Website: macys
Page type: customer-info-address
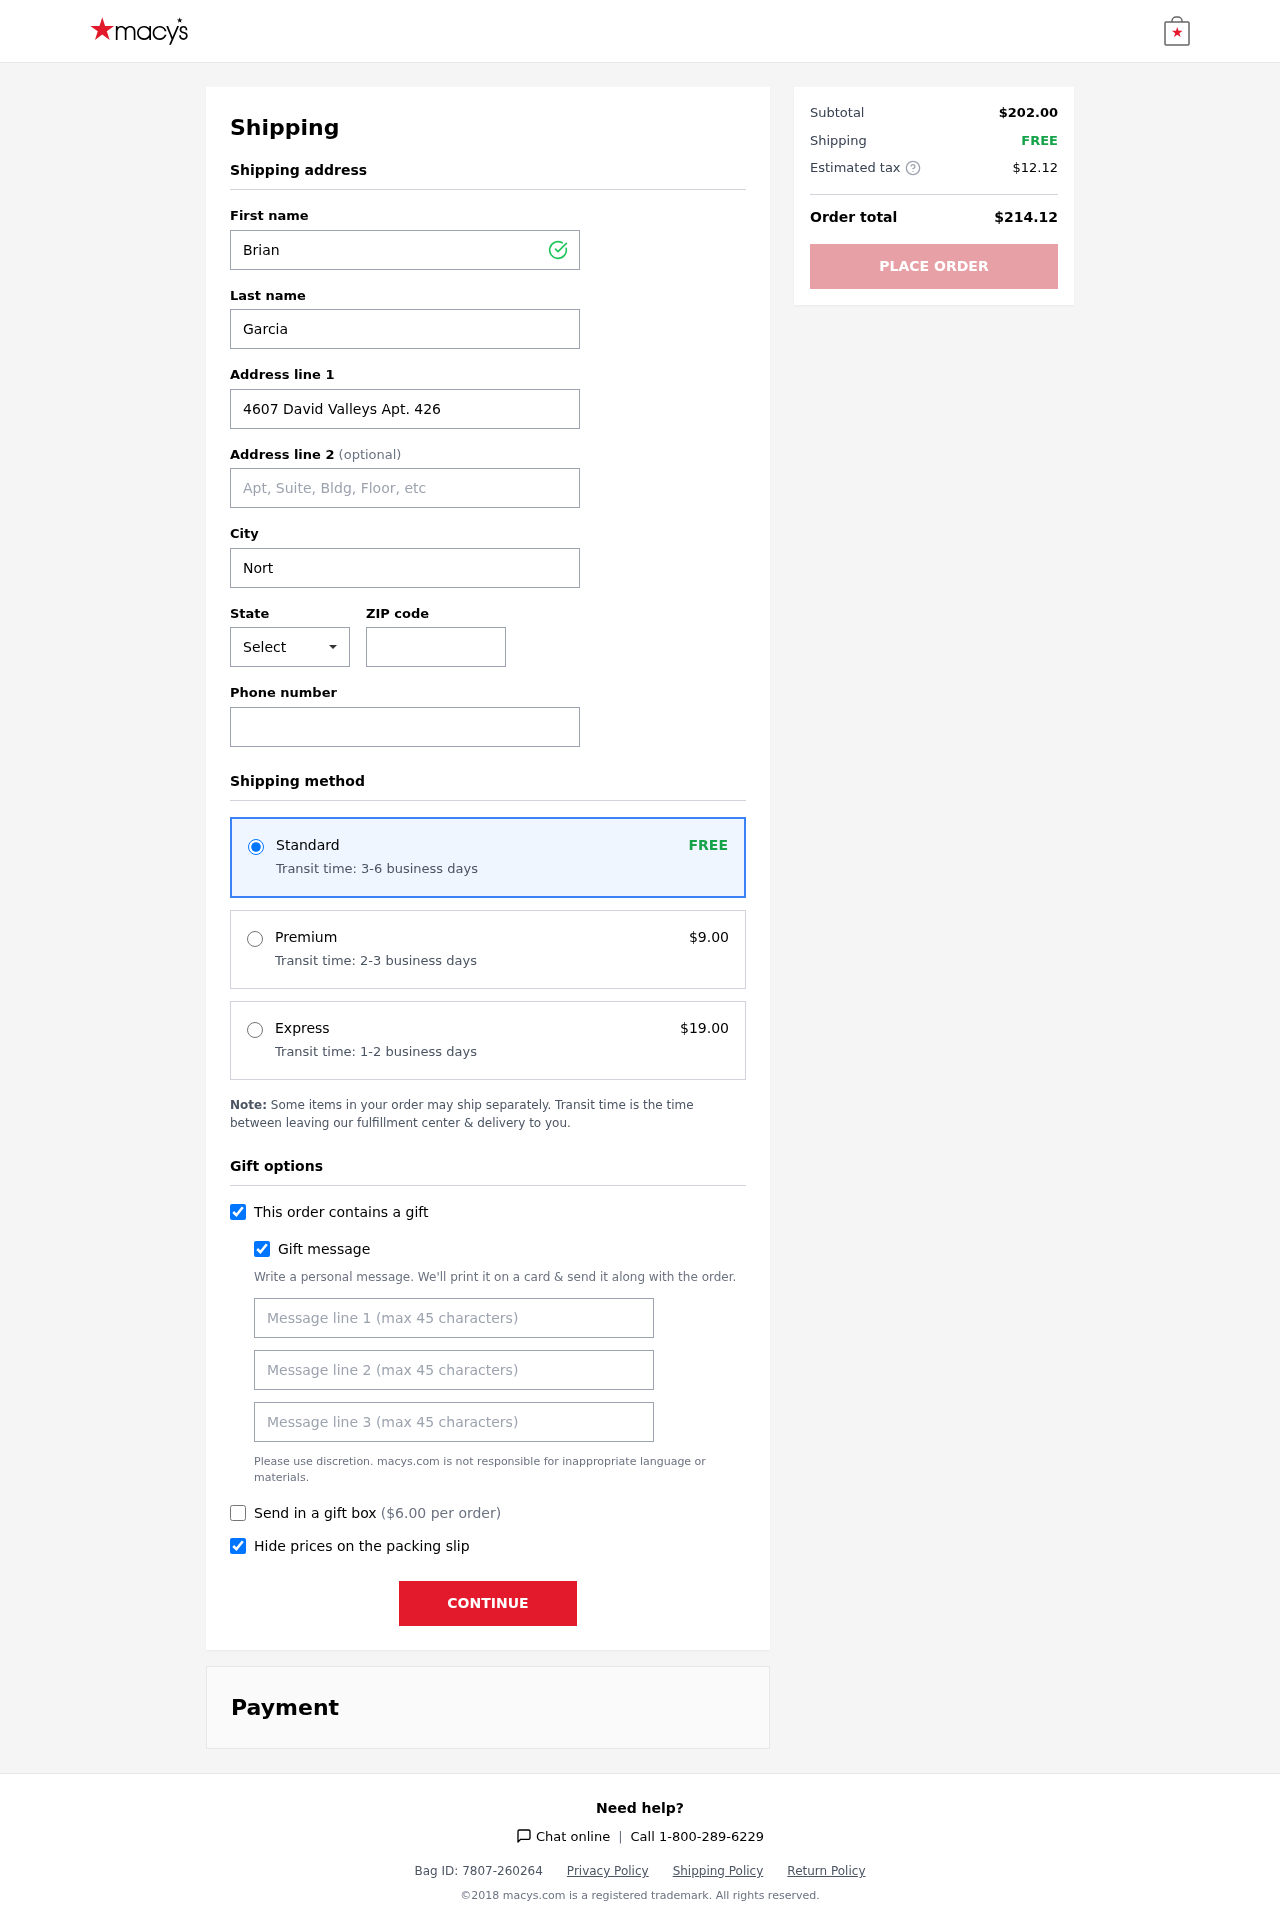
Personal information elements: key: PII_CITY
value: North Heidi
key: PII_FIRSTNAME
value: Brian
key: PII_GIFT_MESSAGE
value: Hey April, I saw these ankle boots and instantly thought of you—they're totally your style! I hope they add a little extra flair to your days. Enjoy every step!  Brian
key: PII_LASTNAME
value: Garcia
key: PII_PHONE
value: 3425612620
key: PII_POSTCODE
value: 07692
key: PII_STATE_ABBR
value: MO
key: PII_STREET
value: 4607 David Valleys Apt. 426
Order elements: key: ORDER_SHIPPING_STANDARD
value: FREE
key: ORDER_SHIPPING_STANDARD_TIME
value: Transit time: 3-6 business days
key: ORDER_SHIPPING_PREMIUM
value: $9.00
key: ORDER_SHIPPING_PREMIUM_TIME
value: Transit time: 2-3 business days
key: ORDER_SHIPPING_EXPRESS
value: $19.00
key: ORDER_SHIPPING_EXPRESS_TIME
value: Transit time: 1-2 business days
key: ORDER_GIFT_BOX_FEE
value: $6.00
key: ORDER_SUBTOTAL
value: $202.00
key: ORDER_SHIPPING_COST
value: FREE
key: ORDER_TAX
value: $12.12
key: ORDER_TOTAL
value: $214.12